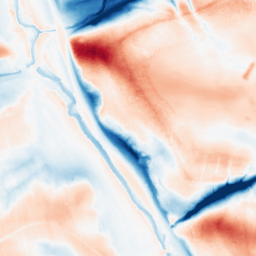
Category: classical
Decomposition family: gaussian_anisotropic
Decomposition parameters: sigma_x: 5
sigma_y: 20
Upsampling method: sinc_hamming
Upsampling parameters: scale: 2
kernel_size: 16
Upsampling scale: 2